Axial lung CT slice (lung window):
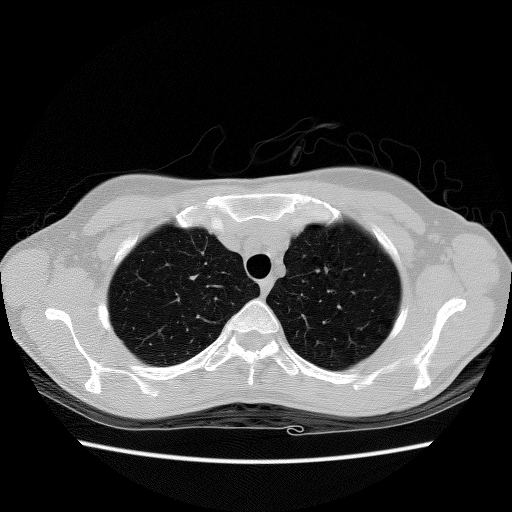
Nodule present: no